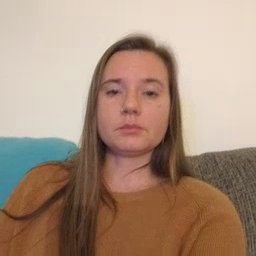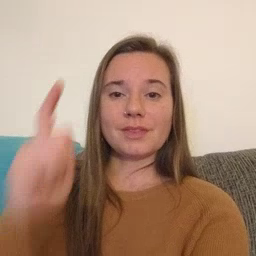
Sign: later